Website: home-depot
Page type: delivery-shipping
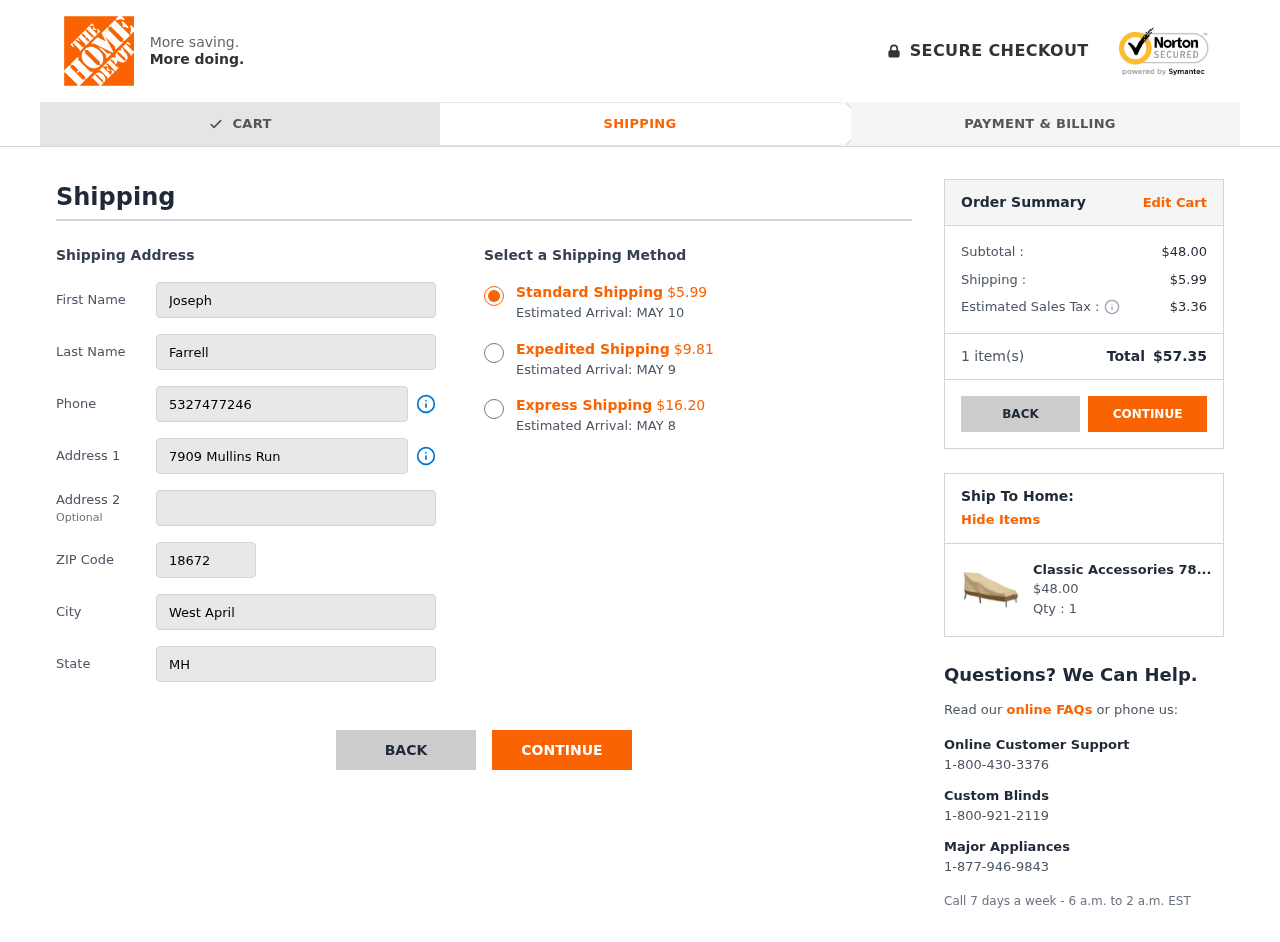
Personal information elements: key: PII_CITY
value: West April
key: PII_FIRSTNAME
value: Joseph
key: PII_LASTNAME
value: Farrell
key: PII_PHONE
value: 5327477246
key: PII_POSTCODE
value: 18672
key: PII_STATE
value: MH
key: PII_STREET
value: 7909 Mullins Run
Product elements: key: PRODUCT1_NAME
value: Classic Accessories 78952 Veranda Patio Chaise Lounge Cover, Medium
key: PRODUCT1_PRICE
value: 48
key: PRODUCT1_QUANTITY
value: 1
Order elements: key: ORDER_SHIPPING_COST_STANDARD
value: $5.99
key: ORDER_DELIVERY_DATE
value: MAY 10
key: ORDER_SHIPPING_COST_EXPEDITED
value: $9.81
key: ORDER_DELIVERY_DATE_EXPEDITED
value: MAY 9
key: ORDER_SHIPPING_COST_EXPRESS
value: $16.20
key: ORDER_DELIVERY_DATE_EXPRESS
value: MAY 8
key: ORDER_SUBTOTAL
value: $48.00
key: ORDER_SHIPPING_COST
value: $5.99
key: ORDER_TAX
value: $3.36
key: ORDER_NUM_ITEMS
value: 1
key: ORDER_TOTAL
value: $57.35